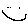
Label: smiley face